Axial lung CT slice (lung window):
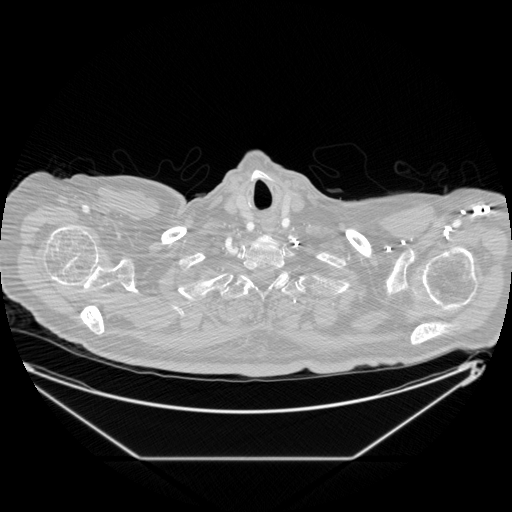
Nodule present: no